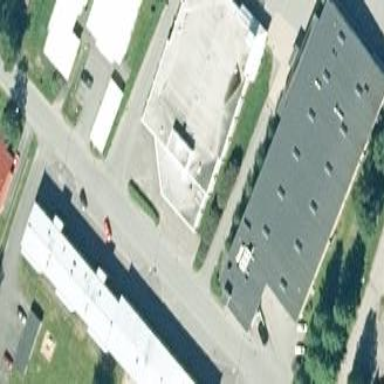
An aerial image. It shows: View of supermarket building.